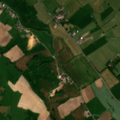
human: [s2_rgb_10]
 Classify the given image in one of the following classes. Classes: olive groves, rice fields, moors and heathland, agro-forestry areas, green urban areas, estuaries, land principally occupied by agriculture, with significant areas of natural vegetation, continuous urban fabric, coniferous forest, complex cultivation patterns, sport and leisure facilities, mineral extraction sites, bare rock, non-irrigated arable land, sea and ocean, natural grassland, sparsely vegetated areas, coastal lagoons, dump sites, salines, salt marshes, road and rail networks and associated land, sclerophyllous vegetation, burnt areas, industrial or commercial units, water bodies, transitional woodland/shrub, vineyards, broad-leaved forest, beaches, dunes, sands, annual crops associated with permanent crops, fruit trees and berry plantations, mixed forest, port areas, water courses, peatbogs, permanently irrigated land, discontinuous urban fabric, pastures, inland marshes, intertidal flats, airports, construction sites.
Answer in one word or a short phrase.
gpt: discontinuous urban fabric, pastures, complex cultivation patterns